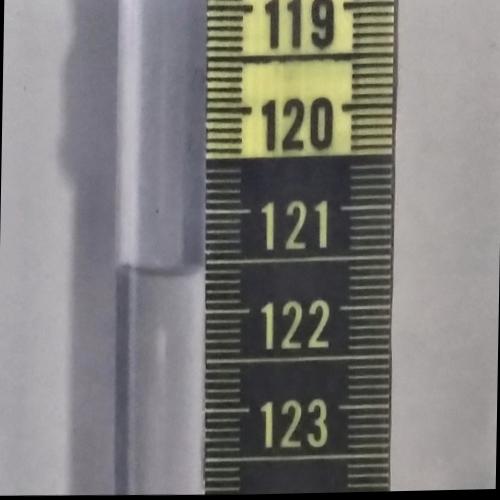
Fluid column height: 121.6 cm